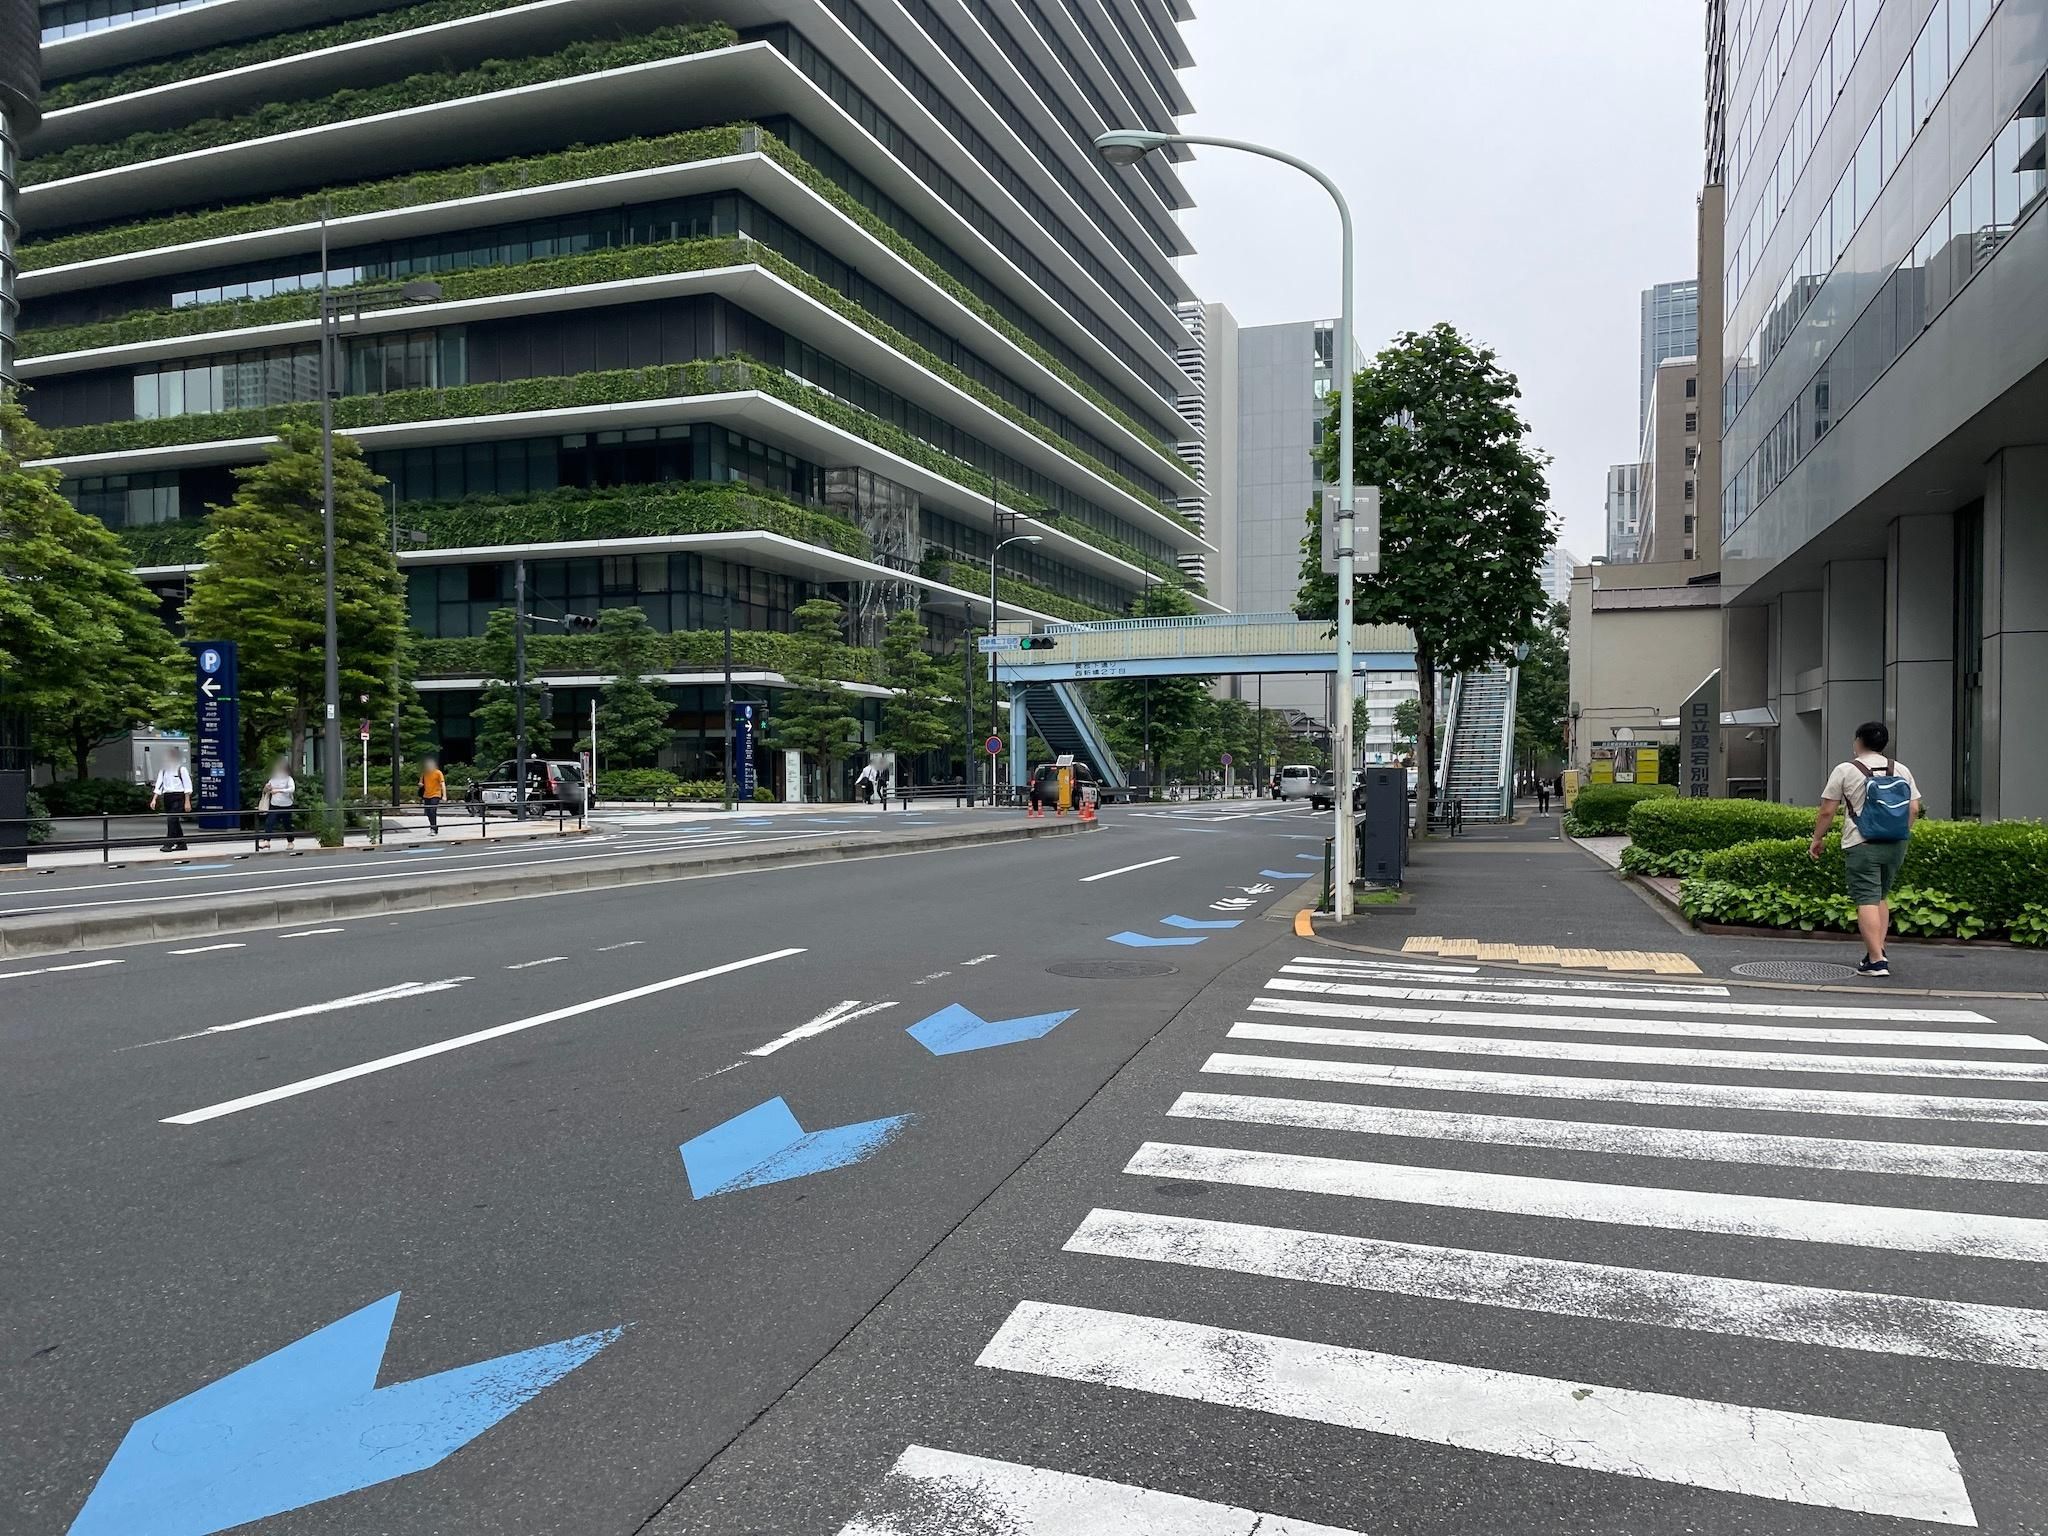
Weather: clear
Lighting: day
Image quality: good
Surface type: cycling surface
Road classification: footway
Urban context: urban centre
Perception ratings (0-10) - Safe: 4.96, Lively: 9.19, Beautiful: 4.16, Boring: 2.77, Depressing: 1.93, Wealthy: 9.14